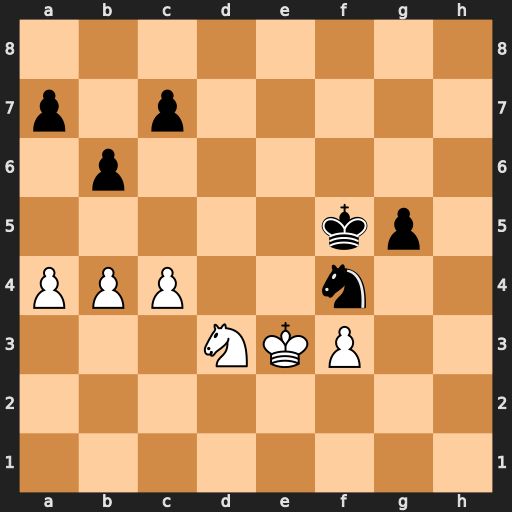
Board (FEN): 8/p1p5/1p6/5kp1/PPP2n2/3NKP2/8/8
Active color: w
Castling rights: -
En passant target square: -
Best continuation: Nxf4 gxf4+ Kd4